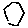
Label: hexagon